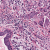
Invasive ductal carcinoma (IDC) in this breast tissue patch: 1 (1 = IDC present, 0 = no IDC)